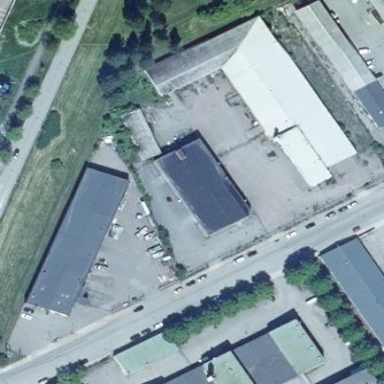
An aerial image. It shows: Industrial building with flat roof.